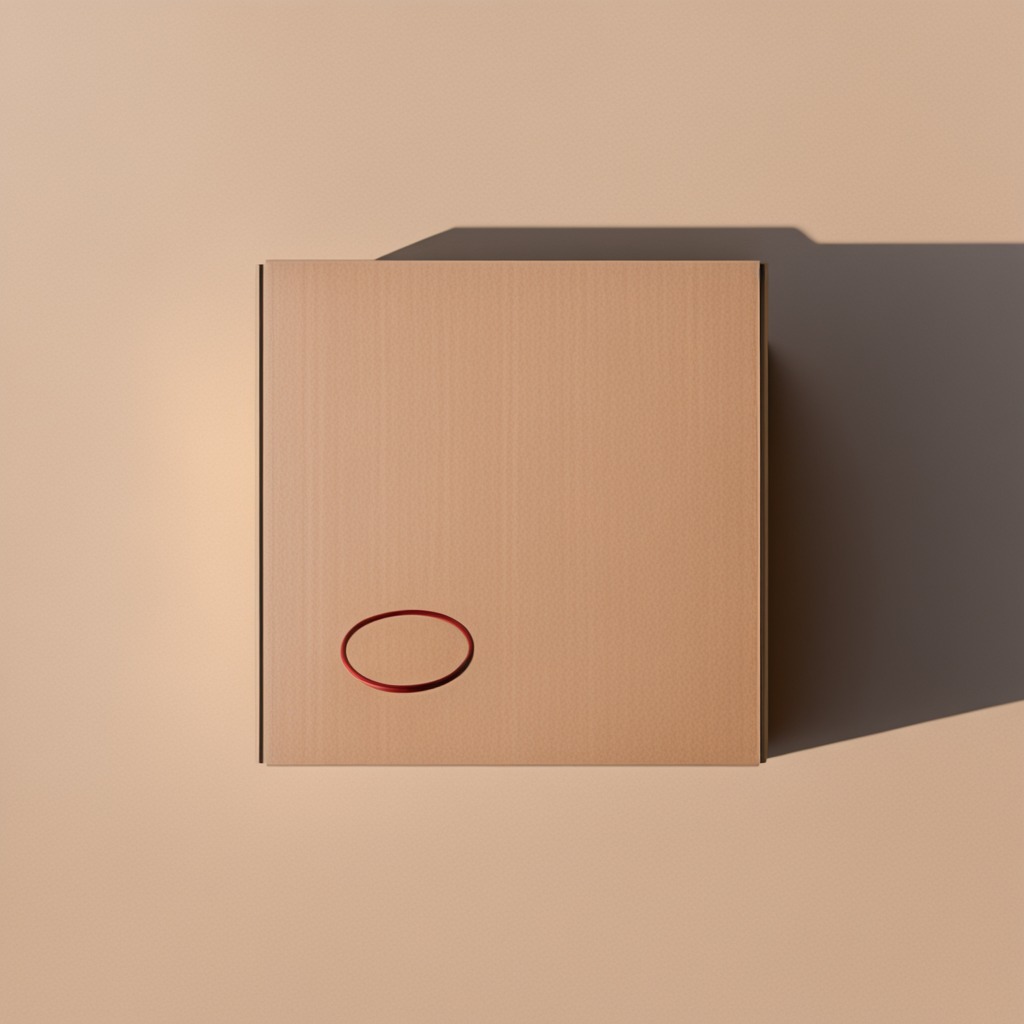
A rubber O-ring lying on the cardboard box surface in an outdoor workshop during daytime bright natural light soft shadows slightly creased but